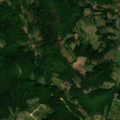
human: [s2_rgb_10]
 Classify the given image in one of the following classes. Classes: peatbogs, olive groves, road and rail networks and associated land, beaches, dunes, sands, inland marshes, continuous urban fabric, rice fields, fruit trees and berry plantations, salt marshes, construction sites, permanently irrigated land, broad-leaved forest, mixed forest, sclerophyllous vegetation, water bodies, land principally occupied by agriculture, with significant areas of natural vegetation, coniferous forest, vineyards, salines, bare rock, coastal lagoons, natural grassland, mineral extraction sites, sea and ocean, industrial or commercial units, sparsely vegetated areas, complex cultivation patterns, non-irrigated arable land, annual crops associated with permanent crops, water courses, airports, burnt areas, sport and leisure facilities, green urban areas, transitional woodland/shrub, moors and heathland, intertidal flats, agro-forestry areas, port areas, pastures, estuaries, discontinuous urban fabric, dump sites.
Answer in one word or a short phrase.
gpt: complex cultivation patterns, land principally occupied by agriculture, with significant areas of natural vegetation, broad-leaved forest